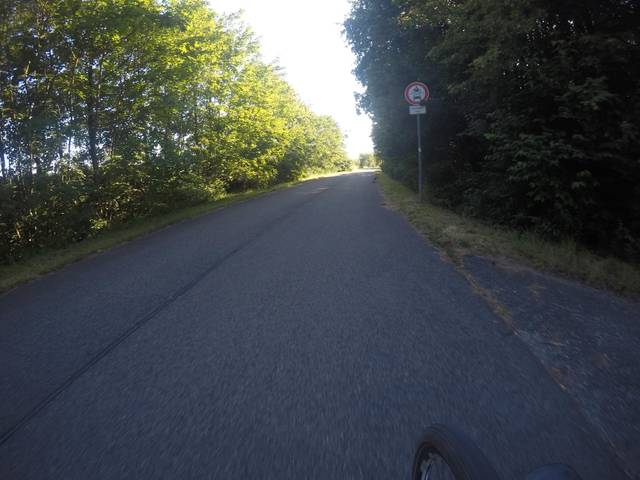
Region: Germany
Coordinates: 48.728, 9.072